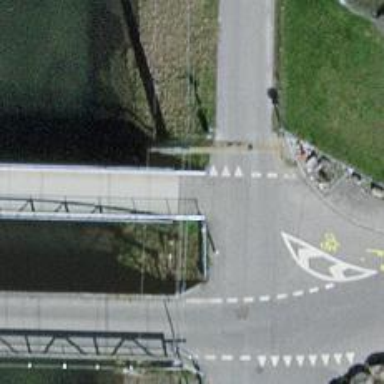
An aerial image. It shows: Paved path on bridge.